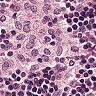
Metastatic tissue present: no